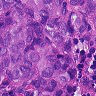
Metastatic tissue present: yes